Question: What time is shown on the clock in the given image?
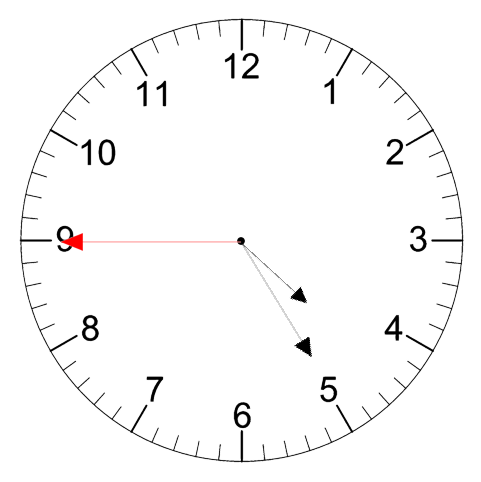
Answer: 04:24:45